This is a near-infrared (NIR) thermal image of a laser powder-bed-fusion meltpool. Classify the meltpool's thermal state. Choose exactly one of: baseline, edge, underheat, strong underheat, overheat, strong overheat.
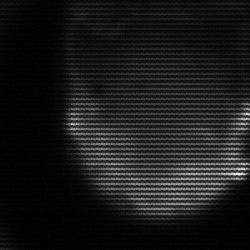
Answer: edge